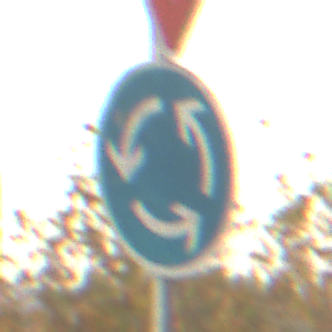
Verkehrszeichen: Kreisverkehr
Zusatzzeichen oben: VorfahrtGewaehren
Umgebung: Outdoor, Nature
Tageszeit: SunriseSunset
Wetter: PartlyCloudy
Licht: Natural
Jahreszeit: NotSpecified
Kontrast: LowContrast